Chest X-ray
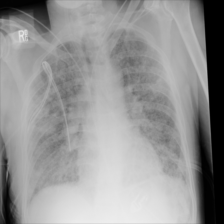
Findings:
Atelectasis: negative
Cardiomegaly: negative
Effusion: negative
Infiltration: positive
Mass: negative
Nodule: negative
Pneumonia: negative
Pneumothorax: positive
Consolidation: negative
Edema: negative
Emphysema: negative
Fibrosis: negative
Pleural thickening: negative
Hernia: negative